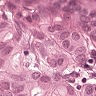
Metastatic tissue present: yes